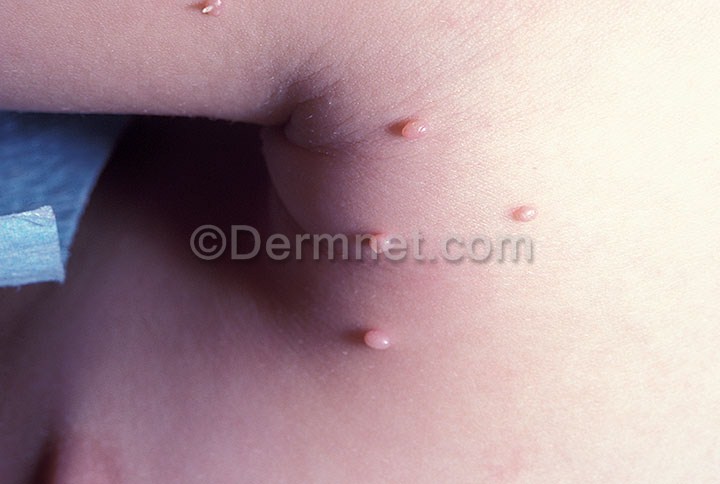
Disease: Herpes HPV and other STDs Photos